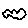
Label: cloud